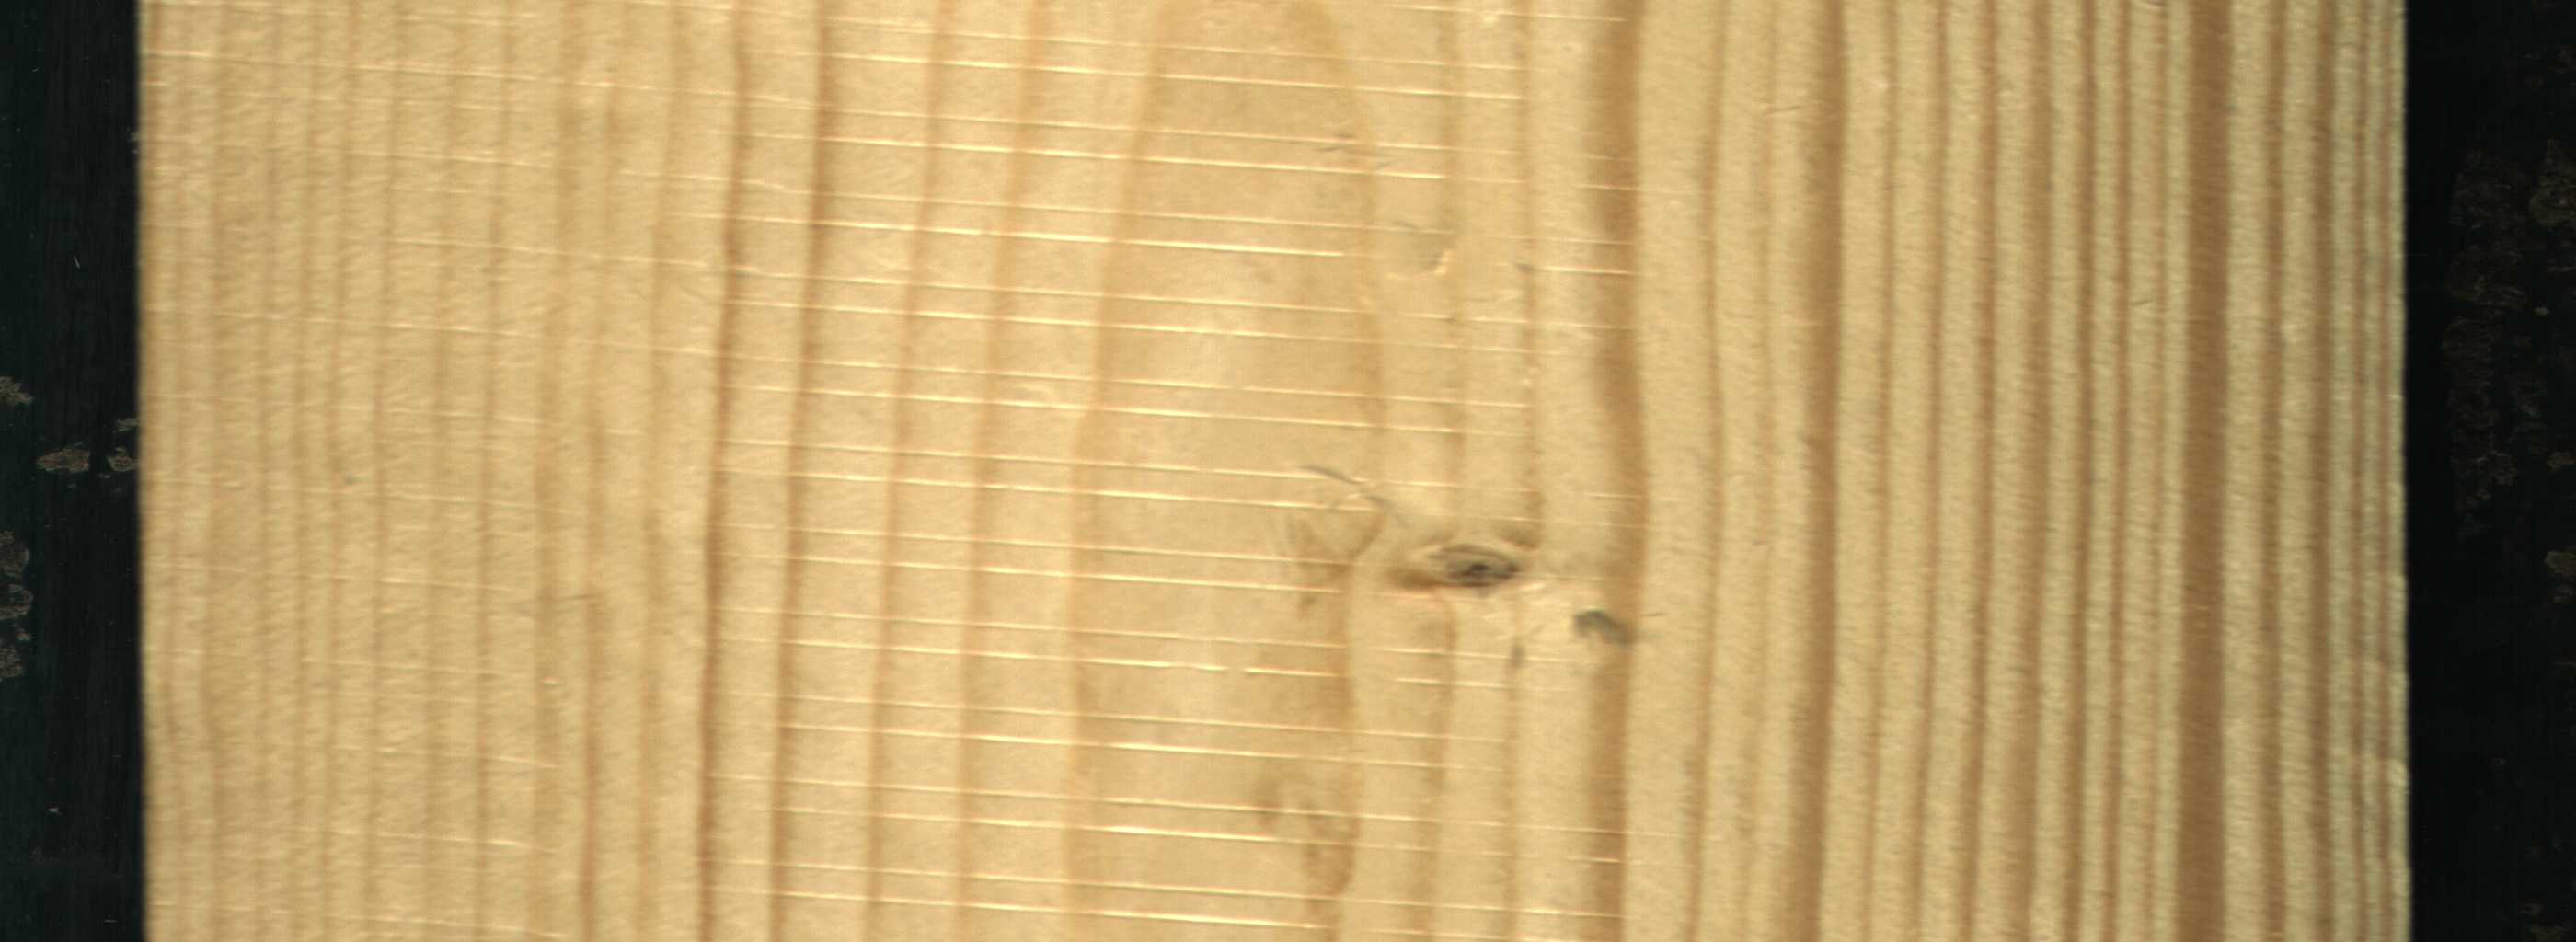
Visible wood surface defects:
Live_Knot